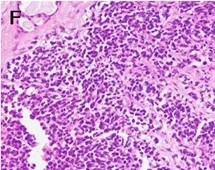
Primary lesion in the ethmoid sinus. Hematoxylin-eosin.
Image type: pathology (h&e)